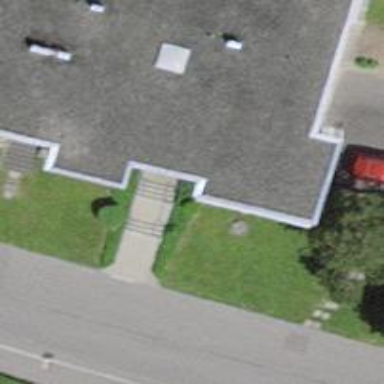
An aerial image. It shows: Road with steps.